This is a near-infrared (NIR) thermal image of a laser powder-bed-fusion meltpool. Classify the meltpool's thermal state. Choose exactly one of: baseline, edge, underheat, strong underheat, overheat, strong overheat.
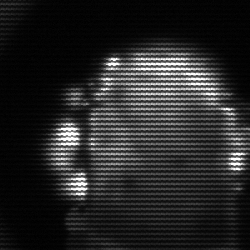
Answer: baseline